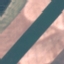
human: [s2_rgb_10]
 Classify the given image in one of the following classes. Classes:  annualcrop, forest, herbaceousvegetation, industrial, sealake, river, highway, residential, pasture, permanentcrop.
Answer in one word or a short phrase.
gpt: AnnualCrop